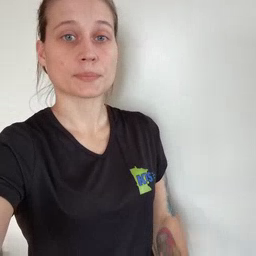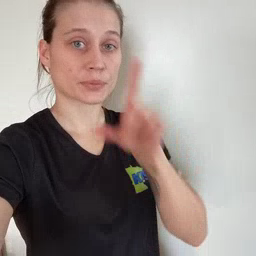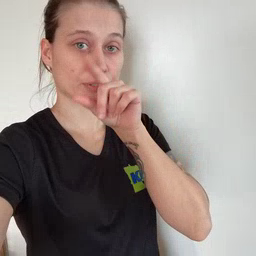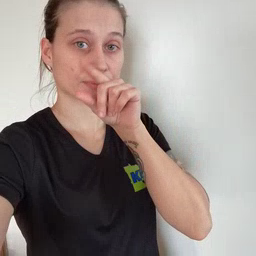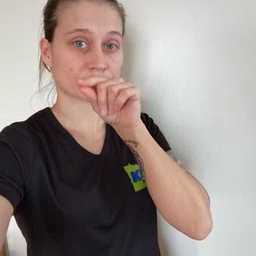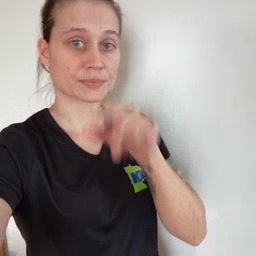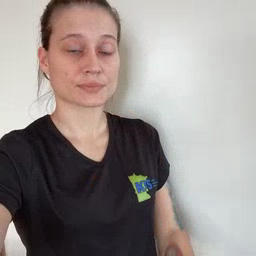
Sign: bird